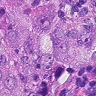
Metastatic tissue present: yes